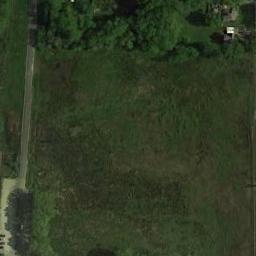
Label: meadow